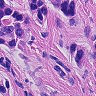
Metastatic tissue present: yes